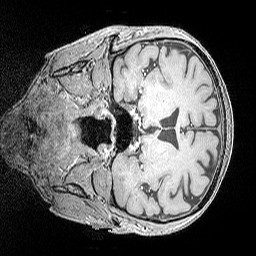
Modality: MP2RAGE
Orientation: coronal
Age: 68
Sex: male
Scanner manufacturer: siemens
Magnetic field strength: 3 T
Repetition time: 5 s
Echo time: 0.00298 s